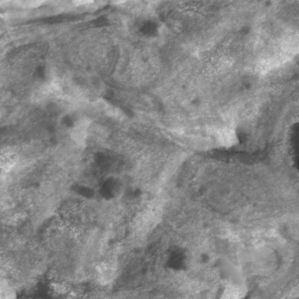
Label: non_frost